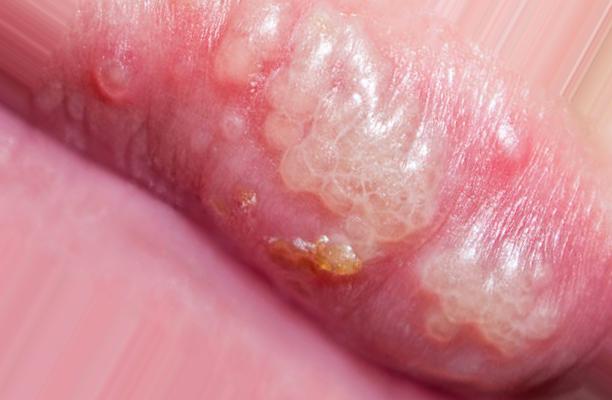
Condition: Mouth Ulcer